Interaction volume radius: 5 \u00c5
Interaction volume height: 10 \u00c5
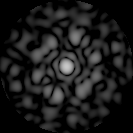
Disorder parameter: 0.8517